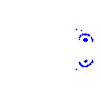
Particle: kaon